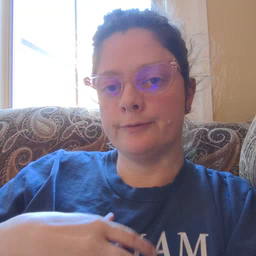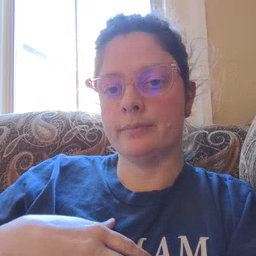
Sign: puppy